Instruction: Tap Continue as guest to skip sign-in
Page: checkout
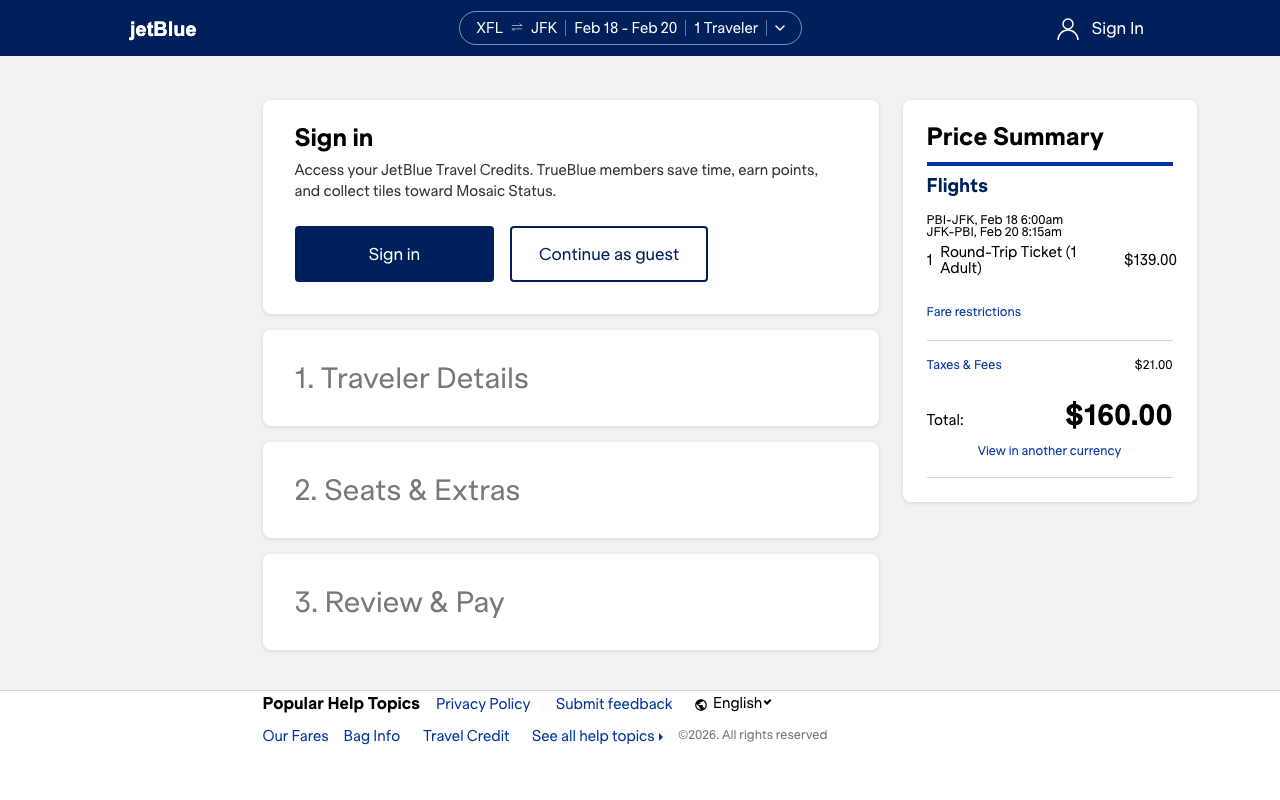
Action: click